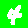
Digit: 4